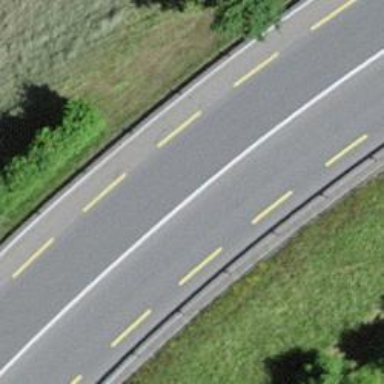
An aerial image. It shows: Secondary road with asphalt surface and designated cycle lane.